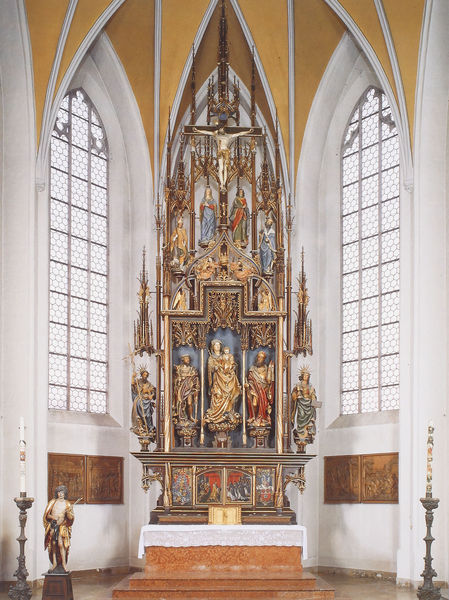
Titel: Hochaltar der ehemaligen Stiftskirche St. Kastulus in Moosburg
Standort: Moosburg, ehemalige Stiftskirche St. Kastulus (EU - D - Bayern)
Schlagwörter: gott, gelb, fenster, weiss, sockel, innenraum, kirche, figur, gold, gotik, statue, figuren, kerze, kerzen, leuchter, stufen, foto, kreuz, altar, hochaltar, kerzenständer, wachs, statuen, gotisch, spitzbogen, jesus, apsis, aufnahme, putzen, marienaltar, wachsfigur, staturen, gottesbild